Question: I have a project this year. It is about developing a Java application with a database for sharing and validating documents between the manager, secretary and head of finance.
My question is: How to make the database accessible by all, since the application will be installed on computers that I mentioned above, do I have to install it (the database) on these computers? The constraints of consistency and integrity of the database will be violated. The users will not have the same copy after each update!
Is there a possibility (or technology in Java) to put the database on the web and there will be accessible by all, or make it accessible from a computer that I realize as a server (client-server).
I would be grateful for your help or giving links for Tutorials.

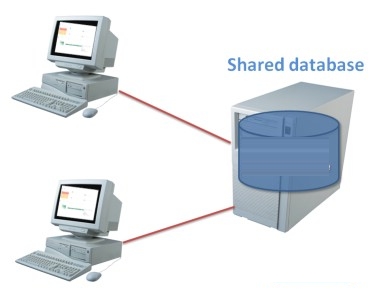
Answer: > How to make the database accessible by all, since the application will be installed on computers that I mentioned above, do I have to install it (the database) on these computers? The constraints of consistency and integrity of the database will be violated. The users will not have the same copy after each update!
Your question suggests that you will need one database on one computer. Let's call it a DB computer. I'd suggest this be a server, that no one from regular staff, such as secretary, manager, etc... can access.
Having one central database will eliminate your worries about integrity violation.
Now, you have two options. You can make a web application that your users will use to interact with your system. This is a more modern approach, since you'll have a 3 tier system:
1. users will access your application via a browser
2. the web application itself is stored on an application server, and it is accessing the database
3. the database is the backend part
The second option is making a desktop application and deploying it to everybody's computer that will use it; and afterwards making it connect to the database for interacting with it.
The first option is easier when you want to expose your application to a large number of users (and to the web), but know what you're doing when doing stuff like this, since you have to take security very seriously.
If you go the first route, you will need a few things:
First, a database. Use what you can, but if you need free and high quality databases, use <URL>.
Second, an application server. I suggest using <URL>.
Now, you need to develop your application using <URL>. There is a wealth of information about this, so I hope this will help you in the beginning and point you in the right direction.
Note that Tomcat doesn't support Java EE fully, but a subset of it. And this subset is surely more than enough for what you need to accomplish.